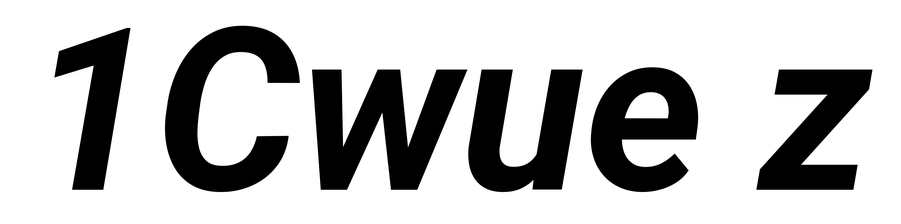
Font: Roboto-Italic_Bold_Italic